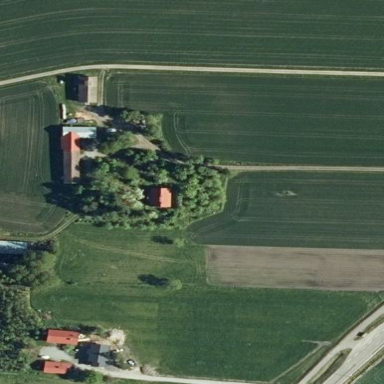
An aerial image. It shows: Farmyard area.